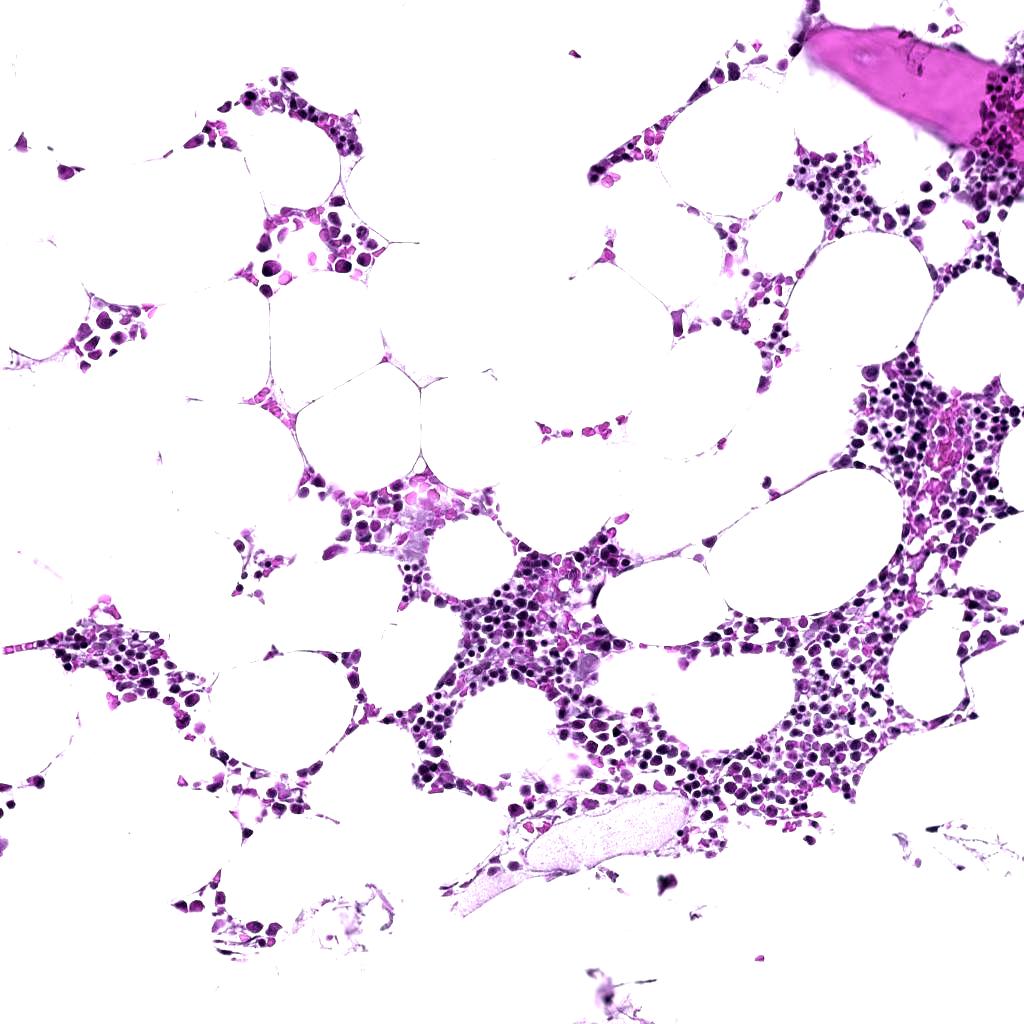
Label: Non-Tumor